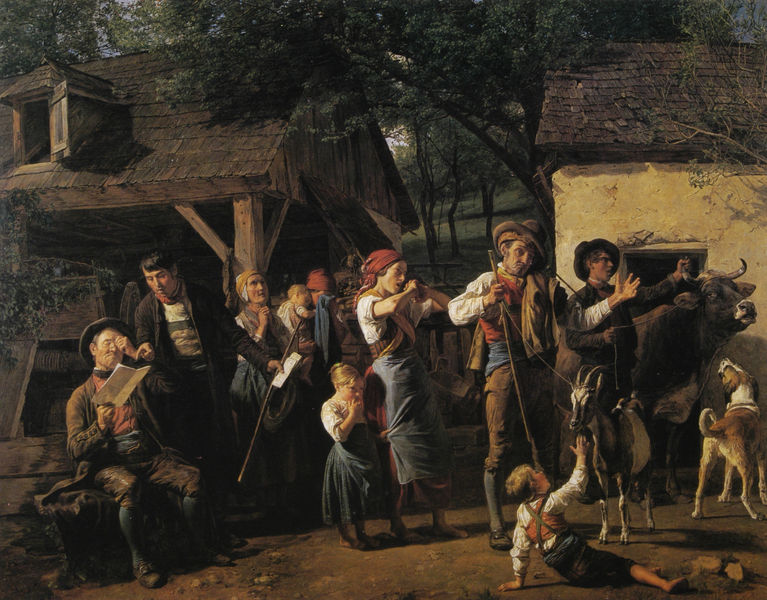
Titel: "Die Pfändung"
Künstler: Ferdinand Georg Waldmüller
Standort: Wien
Institution: Museen der Stadt Wien
Schlagwörter: baum, berg, blau, blätter, gemälde, gruppe, himmel, laub, mann, schatten, weiß, baumstämme, bäume, frauen, gelb, grün, impressionismus, landschaft, menschen, mädchen, ocker, sand, sitzen, äste, abend, braun, fenster, frau, hintergrund, holz, hut, hüte, kleid, kleider, licht, männer, schwarz, strasse, stroh, tür, ölbild, dach, gebäude, haus, hund, hunde, rot, tier, tiere, tuch, weg, wiese, zaun, beige, fest, gesellschaft, leute, rock, tanz, alt, bart, hemd, jung, wand, alte, arm, blicke, stehen, stein, steine, gesten, horn, öl, ast, erde, häuser, hügel, kühe, mühle, natur, stamm, vieh, zweige, hütte, boden, land, realismus, schnur, strick, familie, frau kind, kind, mutter, vater, blatt, gesang, musik, wald, arbeit, bauern, brunnen, genre, handel, kinder, schuppen, stock, schürze, magd, papier, liegen, schlagschatten, fassade, genrebild, röcke, stab, jungen, leine, bäuerin, hang, dorf, dächer, giebel, mauer, kuh, bauernhof, hof, hütten, baby, romantik, querformat, hat, men, people, red, window, women, dress, painting, robe, sitting, spielen, draussen, kopftuch, lesen, notenblatt, balken, brown, junge, neue sachlichkeit, bauer, spiel, barfuss, schaf, knabe, buch, hauswand, abschied, seil, zweig, dachfenster, brille, beten, gebet, heft, tracht, geige, biedermeier, karte, efeu, brief, man, wanderer, schnurr, laubbäume, building, house, stall, roof, village, hain, gehöft, menschengruppe, trachten, erscheinung, umzug, gaube, child, hörner, exterior, lesend, urkunde, hosenträger, paper, wanderstab, aufregung, alte frau, bauernfamilie, betend, bock, schafe, ochse, ochsen, stier, pferch, zeige, scarf, animals, dog, ziegenbock, ziege, dirndl, schindeln, stadel, children, dokument, scene, anger, aum, wasserrad, reading, outside, peasants, rural, luke, barfüssig, bauernfest, bauert, dachgaube, dachluke, holzverschlag, hun, idülle, jind, latz, männr, obstgarten, paoier, stoch, stossgebet, tiers, verschlag, wandersleut, weinend, lederhosen, ziegen, festival, music, geis, eye, cow, cows, farmer, wunder, interesse, musikanten, book, old men, mdchen, goat, teire, druaßen, humans, stick, kid, standing, goats, bumstamm, realistic, praying, kelider, bovine, scenery, kinder+, fet, old women, jo, parabola, lk, thatched, bovin, khbk, kjb, jb, vyh, iyg, igu, ubj, bio, blkj, bkinj, ph, loji, blj, k,n, knj, ljb, l,jb, kbjk4, blp, ojlpoi, nk, kn, breughul, kein